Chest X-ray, PA view. Patient: 26 years old, sex M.
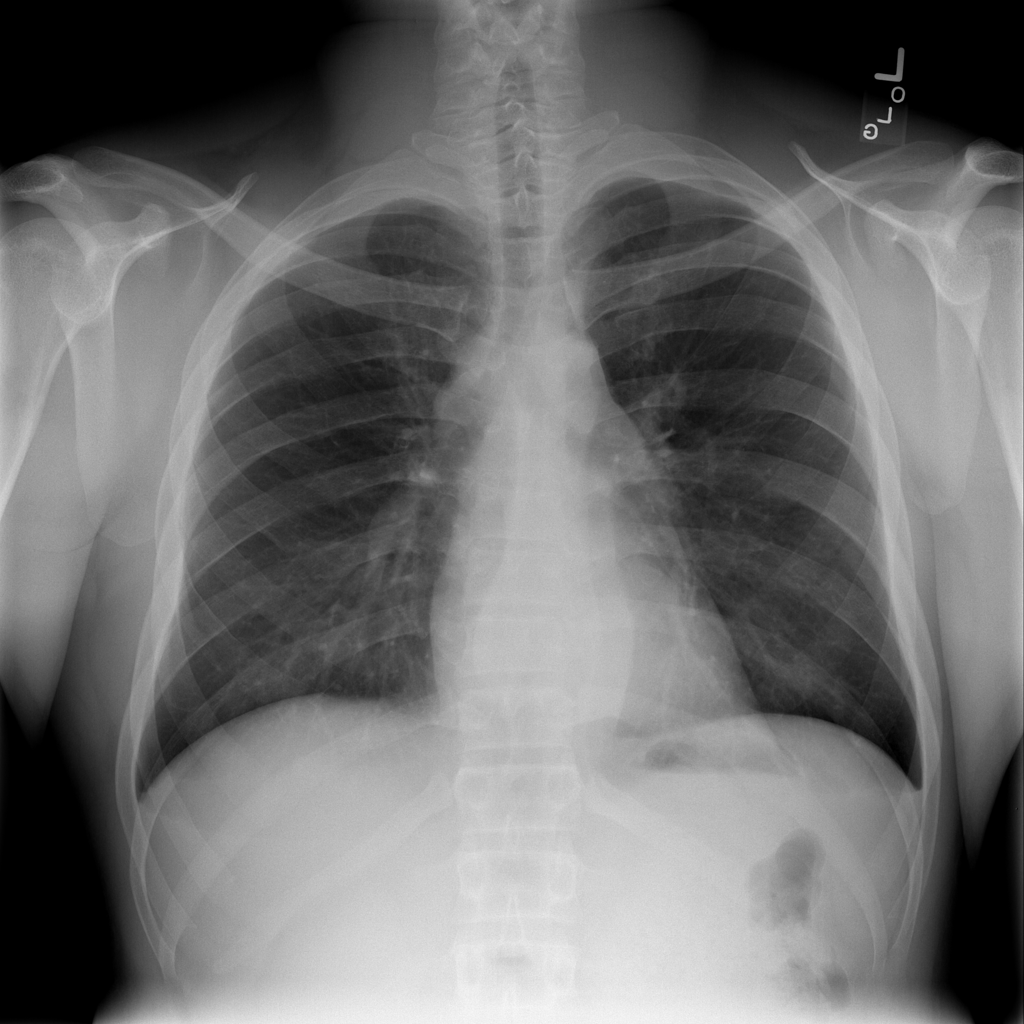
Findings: Infiltration